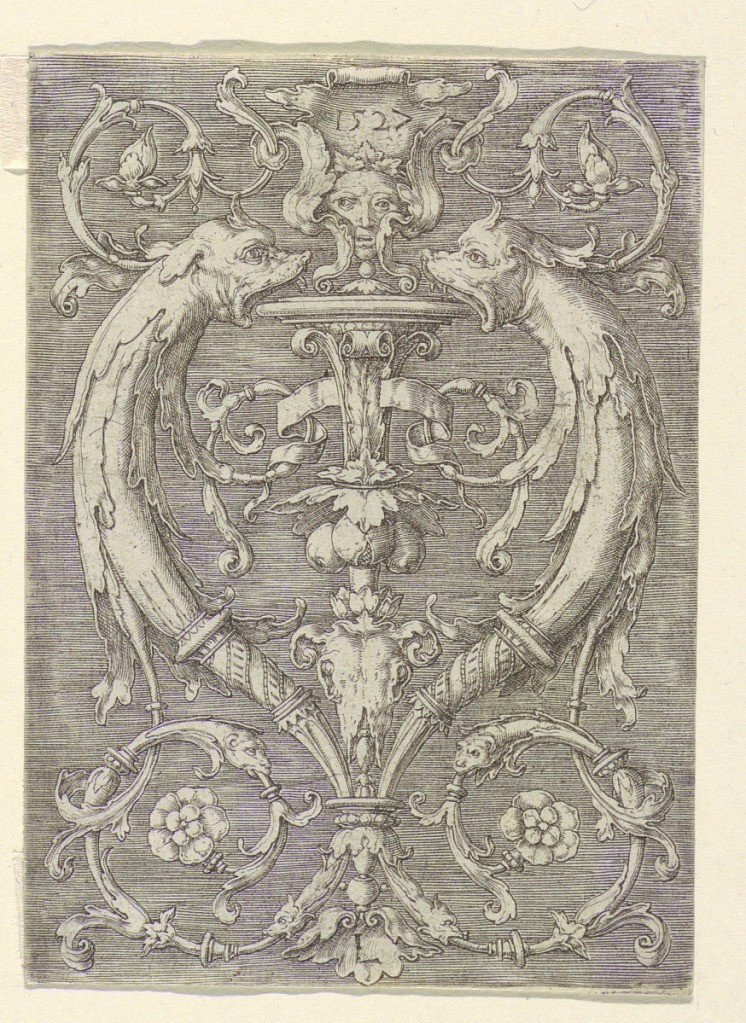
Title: Grotesque Panel with Dolphins
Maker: Lucas van Leyden, Netherlandish, ca. 1494–1533
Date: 1527
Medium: Engraving on laid paper
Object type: Print
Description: Acanthus scrolls; above center, a head. Below, a bucranium. Either side, dolphins with acanthus tails. In cartouche, writing.